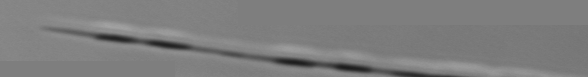
Label: Pseudo-nitzschia